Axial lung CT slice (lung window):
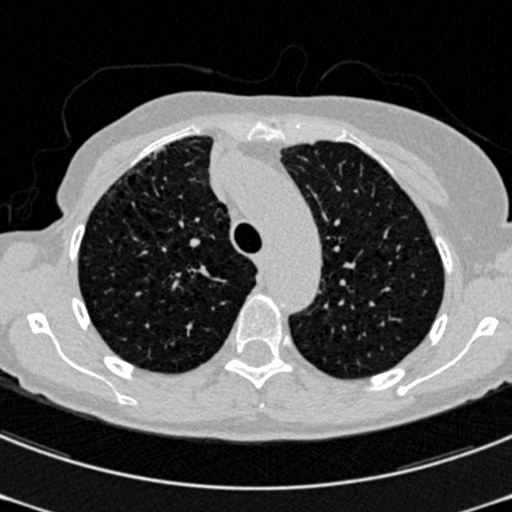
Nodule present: no